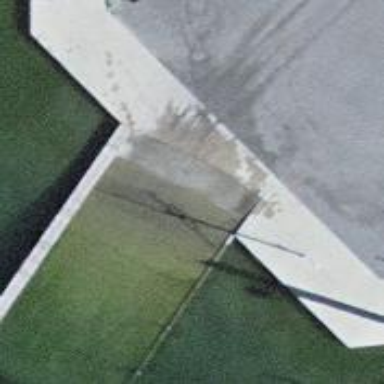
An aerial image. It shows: Slipway on leisure land.